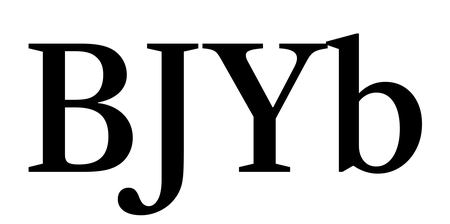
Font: LibreCaslonText_Medium